Interaction volume radius: 10 \u00c5
Interaction volume height: 40 \u00c5
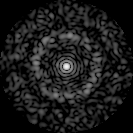
Disorder parameter: 0.853